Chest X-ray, AP view. Patient: 40 years old, sex M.
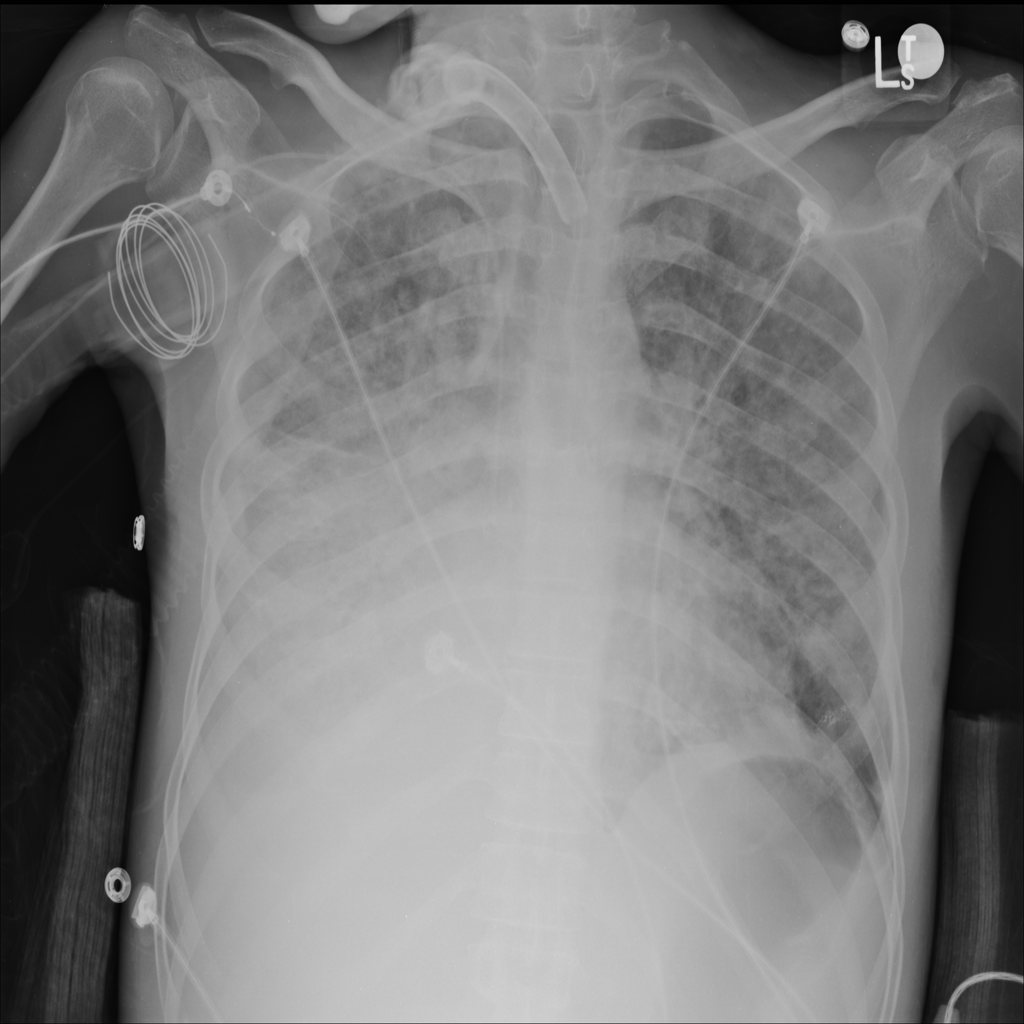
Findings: No Finding